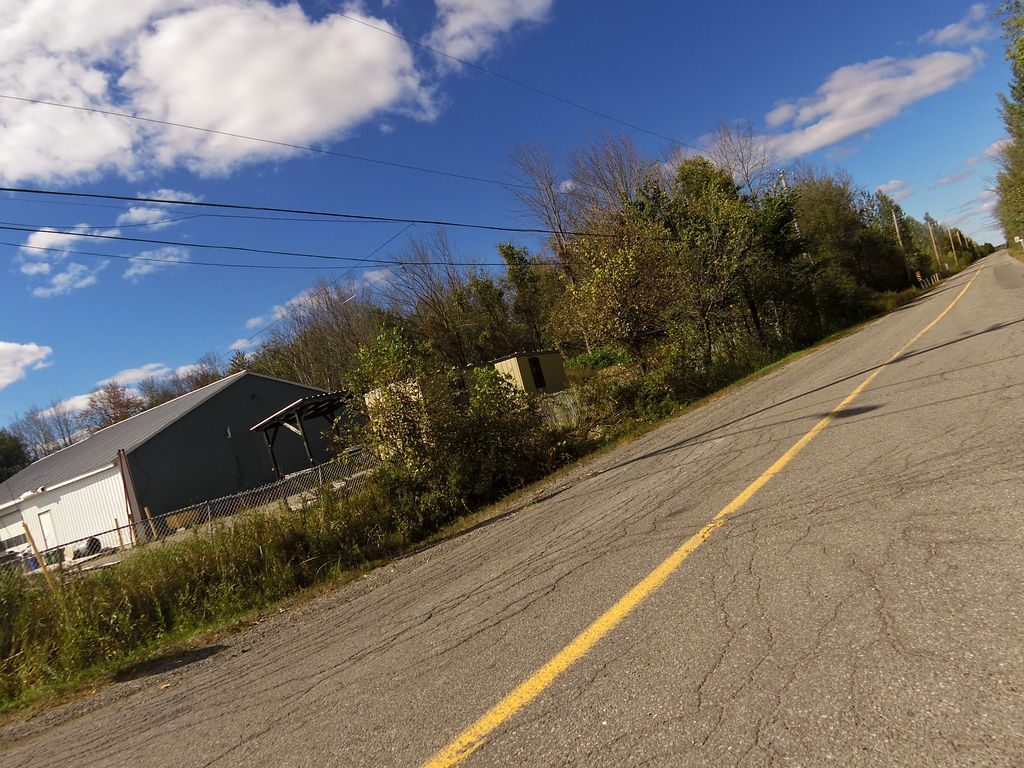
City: ottawa-gatineau